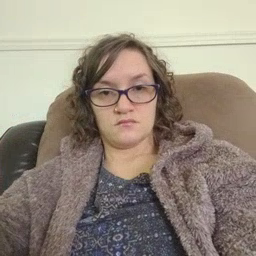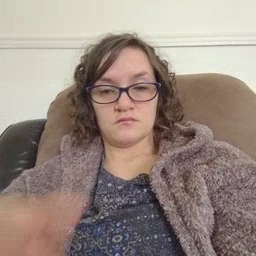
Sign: penny